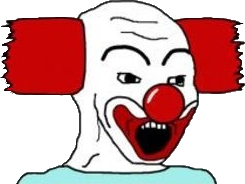
Label: 5_Soyjak